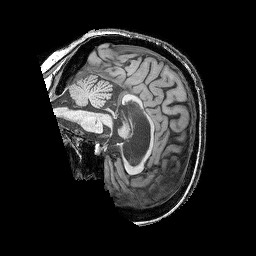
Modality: T1w
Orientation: sagittal
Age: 31
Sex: female
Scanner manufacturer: siemens
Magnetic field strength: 3 T
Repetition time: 2.25 s
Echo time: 0.00411 s